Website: macys
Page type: delivery-shipping
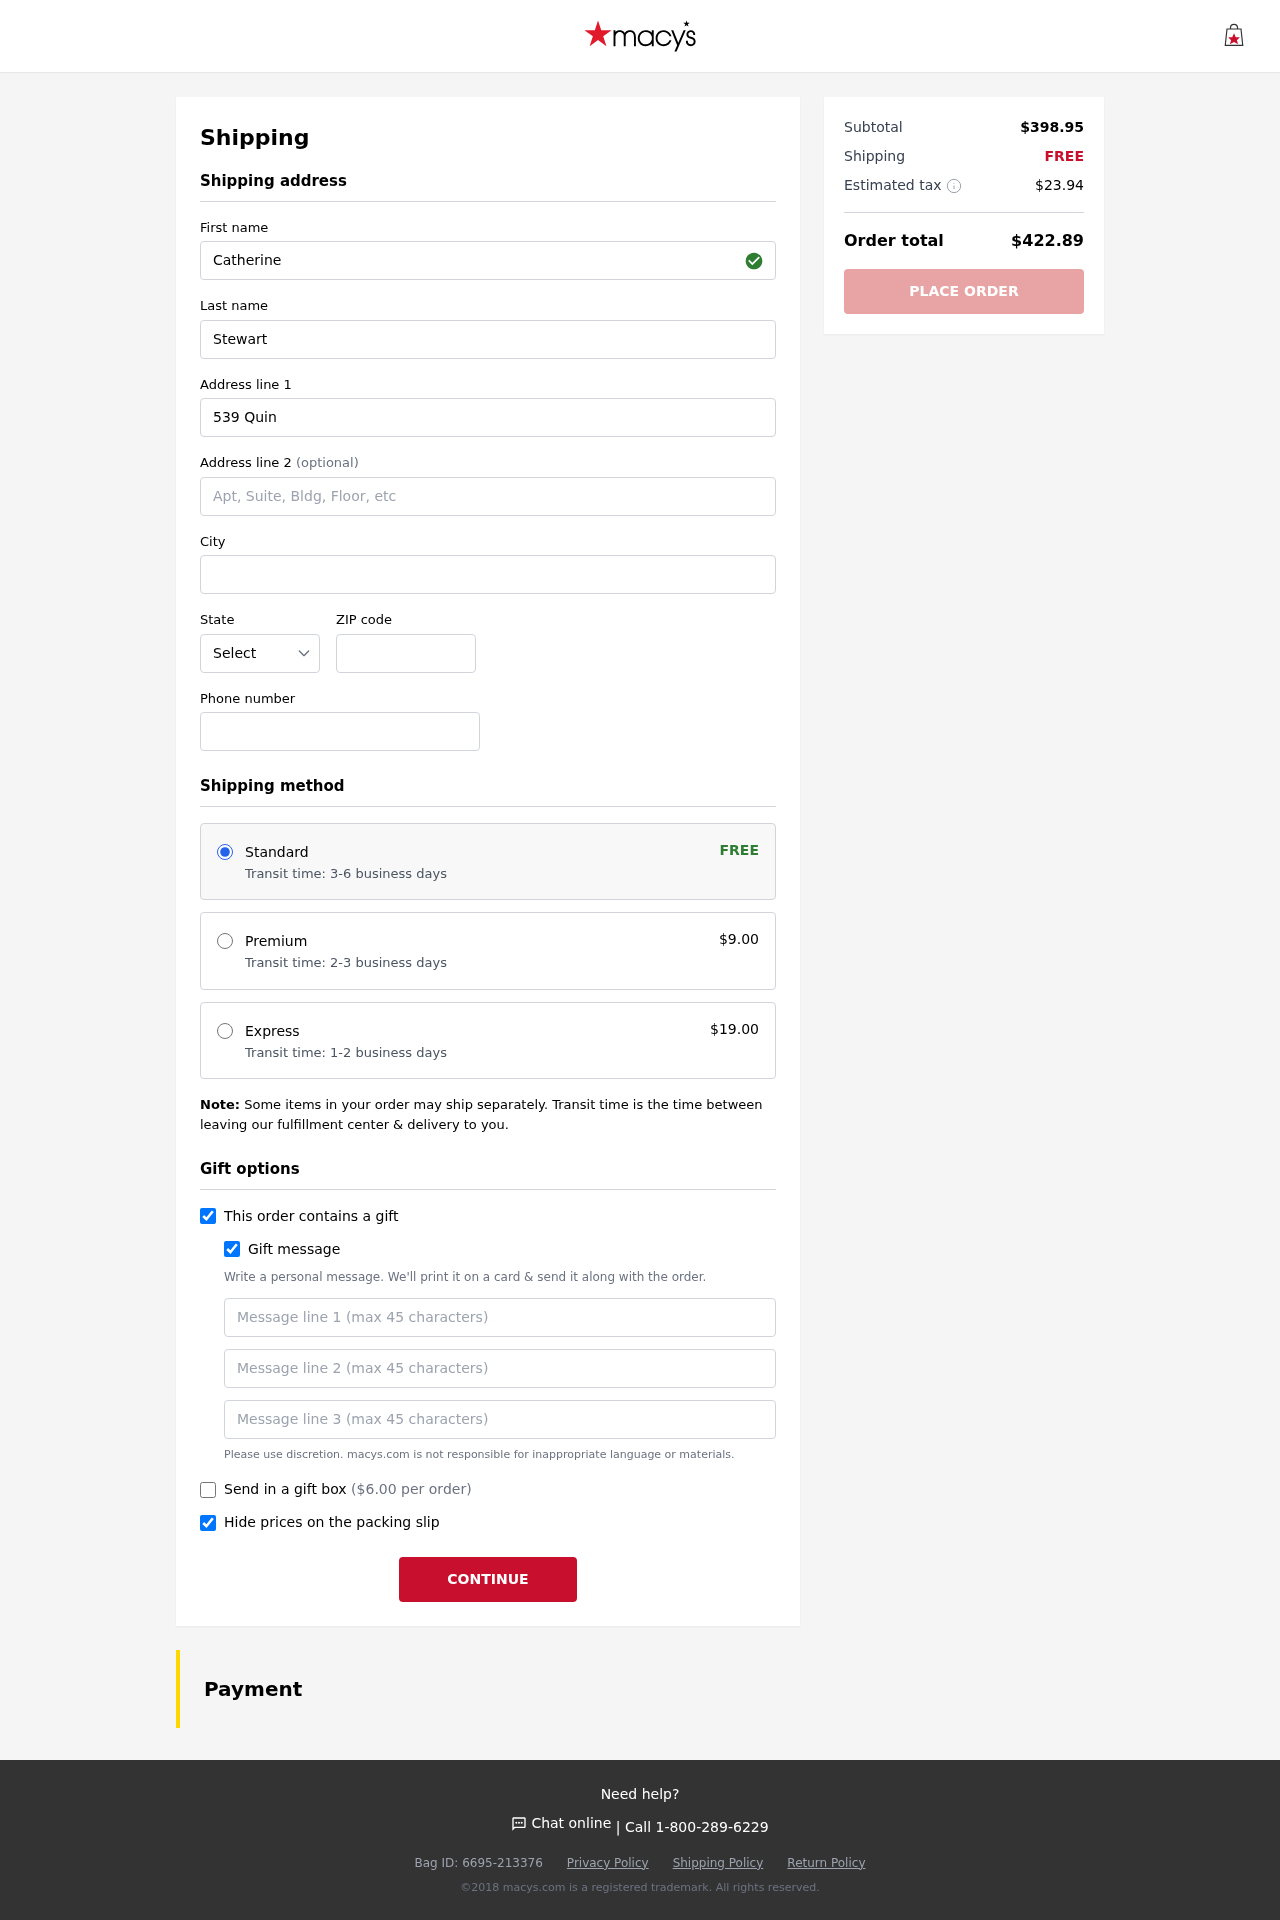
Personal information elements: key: PII_STATE_ABBR
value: NM
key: PII_FIRSTNAME
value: Catherine
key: PII_LASTNAME
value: Stewart
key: PII_STREET
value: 539 Quinn Cove
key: PII_STREET2
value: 698 Steven Row Apt. 439
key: PII_CITY
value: Port Stephanie
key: PII_POSTCODE
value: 62476
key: PII_PHONE
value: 8539921828
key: PII_GIFT_MESSAGE
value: Hey Jacob, I saw this cozy quilt set and thought it would bring some warmth and style to your space! I know how you love to make your home feel inviting. Enjoy snuggling up with it!  Catherine
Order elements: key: ORDER_SHIPPING_STANDARD
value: Transit time: 3-6 business days
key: ORDER_SHIPPING_COST
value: FREE
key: ORDER_SHIPPING_PREMIUM
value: Transit time: 2-3 business days
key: ORDER_SHIPPING_PREMIUM_PRICE
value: $9.00
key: ORDER_SHIPPING_EXPRESS
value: Transit time: 1-2 business days
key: ORDER_SHIPPING_EXPRESS_PRICE
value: $19.00
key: ORDER_GIFT_BOX_PRICE
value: ($6.00 per order)
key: ORDER_SUBTOTAL
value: $398.95
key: ORDER_SHIPPING_COST2
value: FREE
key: ORDER_TAX
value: $23.94
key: ORDER_TOTAL
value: $422.89